Field crop: maize
Growth stage: 2
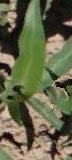
Species: maize